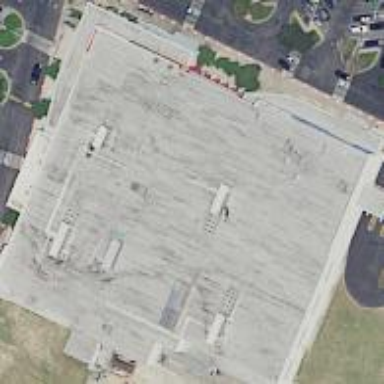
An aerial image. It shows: Supermarket building.